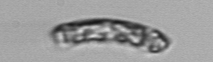
Label: Guinardia_striata